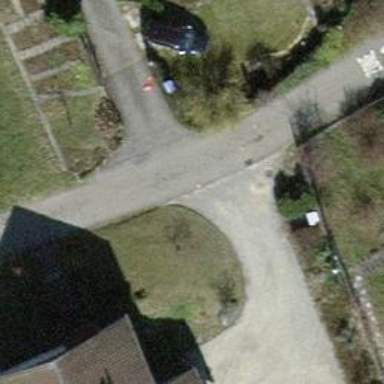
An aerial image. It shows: Asphalt road in residential area.